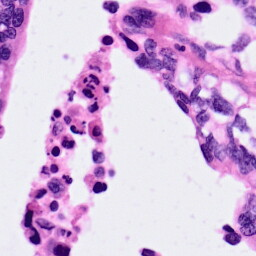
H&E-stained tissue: Pancreatic